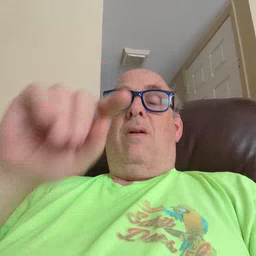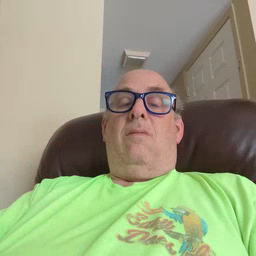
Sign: find